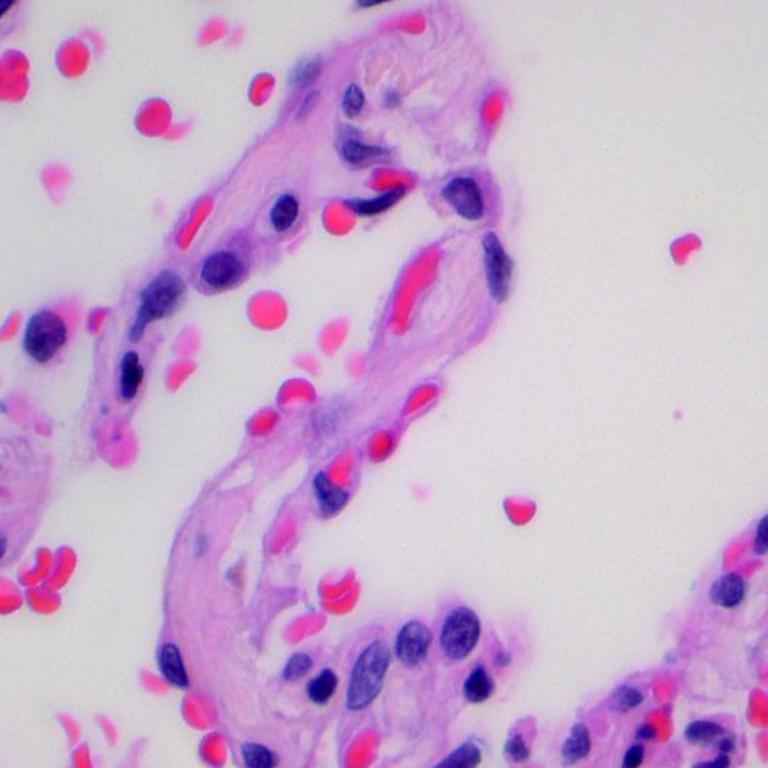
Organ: lung
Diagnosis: benign